Aerial crown-view tile of a tropical tree (Barro Colorado Island, Panama), acquired 20250616:
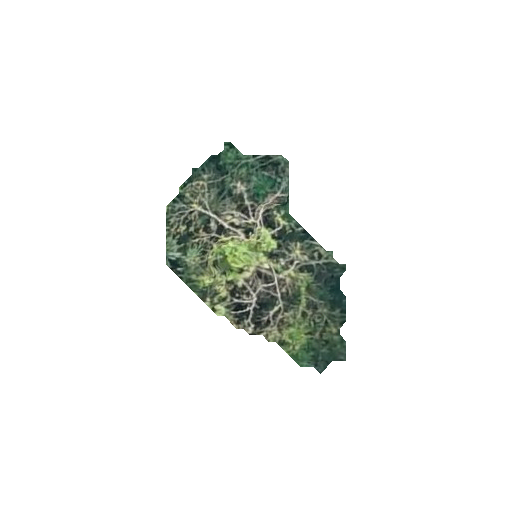
Species: Luehea seemannii
GBIF accepted scientific name: Luehea seemannii
Crown area: 36.536 m²